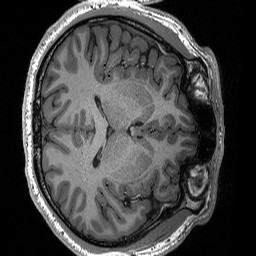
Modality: T1w
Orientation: axial
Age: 24
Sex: male
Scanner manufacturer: siemens
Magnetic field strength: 3 T
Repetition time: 2.3 s
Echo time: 0.00298 s